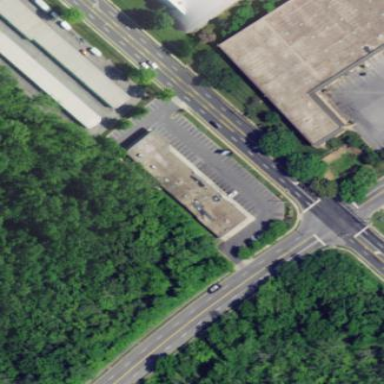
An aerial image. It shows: Retail building.